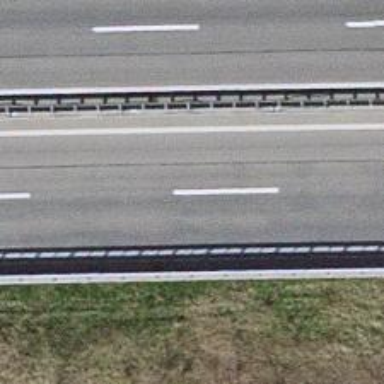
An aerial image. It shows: Bridge over motorway.